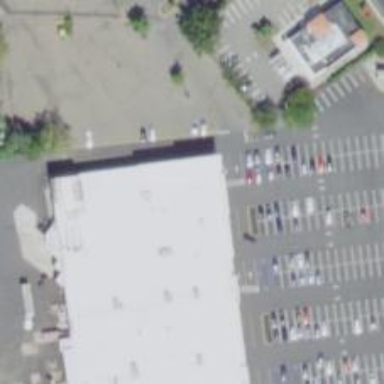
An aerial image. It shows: Supermarket.